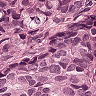
Metastatic tissue present: yes